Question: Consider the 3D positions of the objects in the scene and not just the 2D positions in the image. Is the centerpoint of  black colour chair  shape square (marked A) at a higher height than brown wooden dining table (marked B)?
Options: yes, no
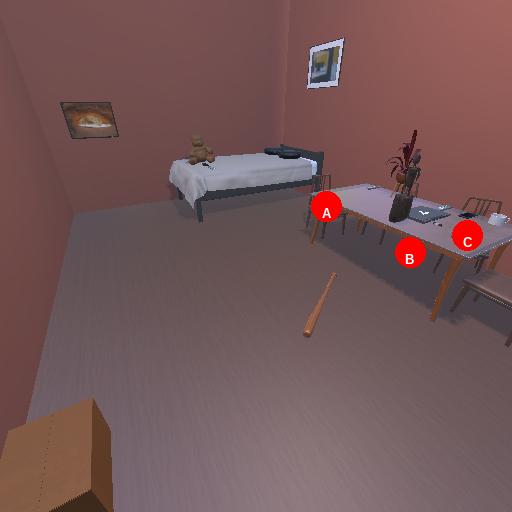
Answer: yes